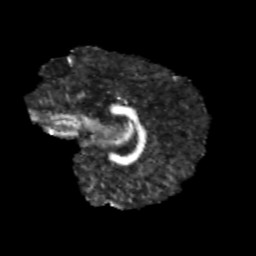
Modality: FA
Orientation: sagittal
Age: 13
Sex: male
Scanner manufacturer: siemens
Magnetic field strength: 3 T
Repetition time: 3.8 s
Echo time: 0.07 s